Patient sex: M
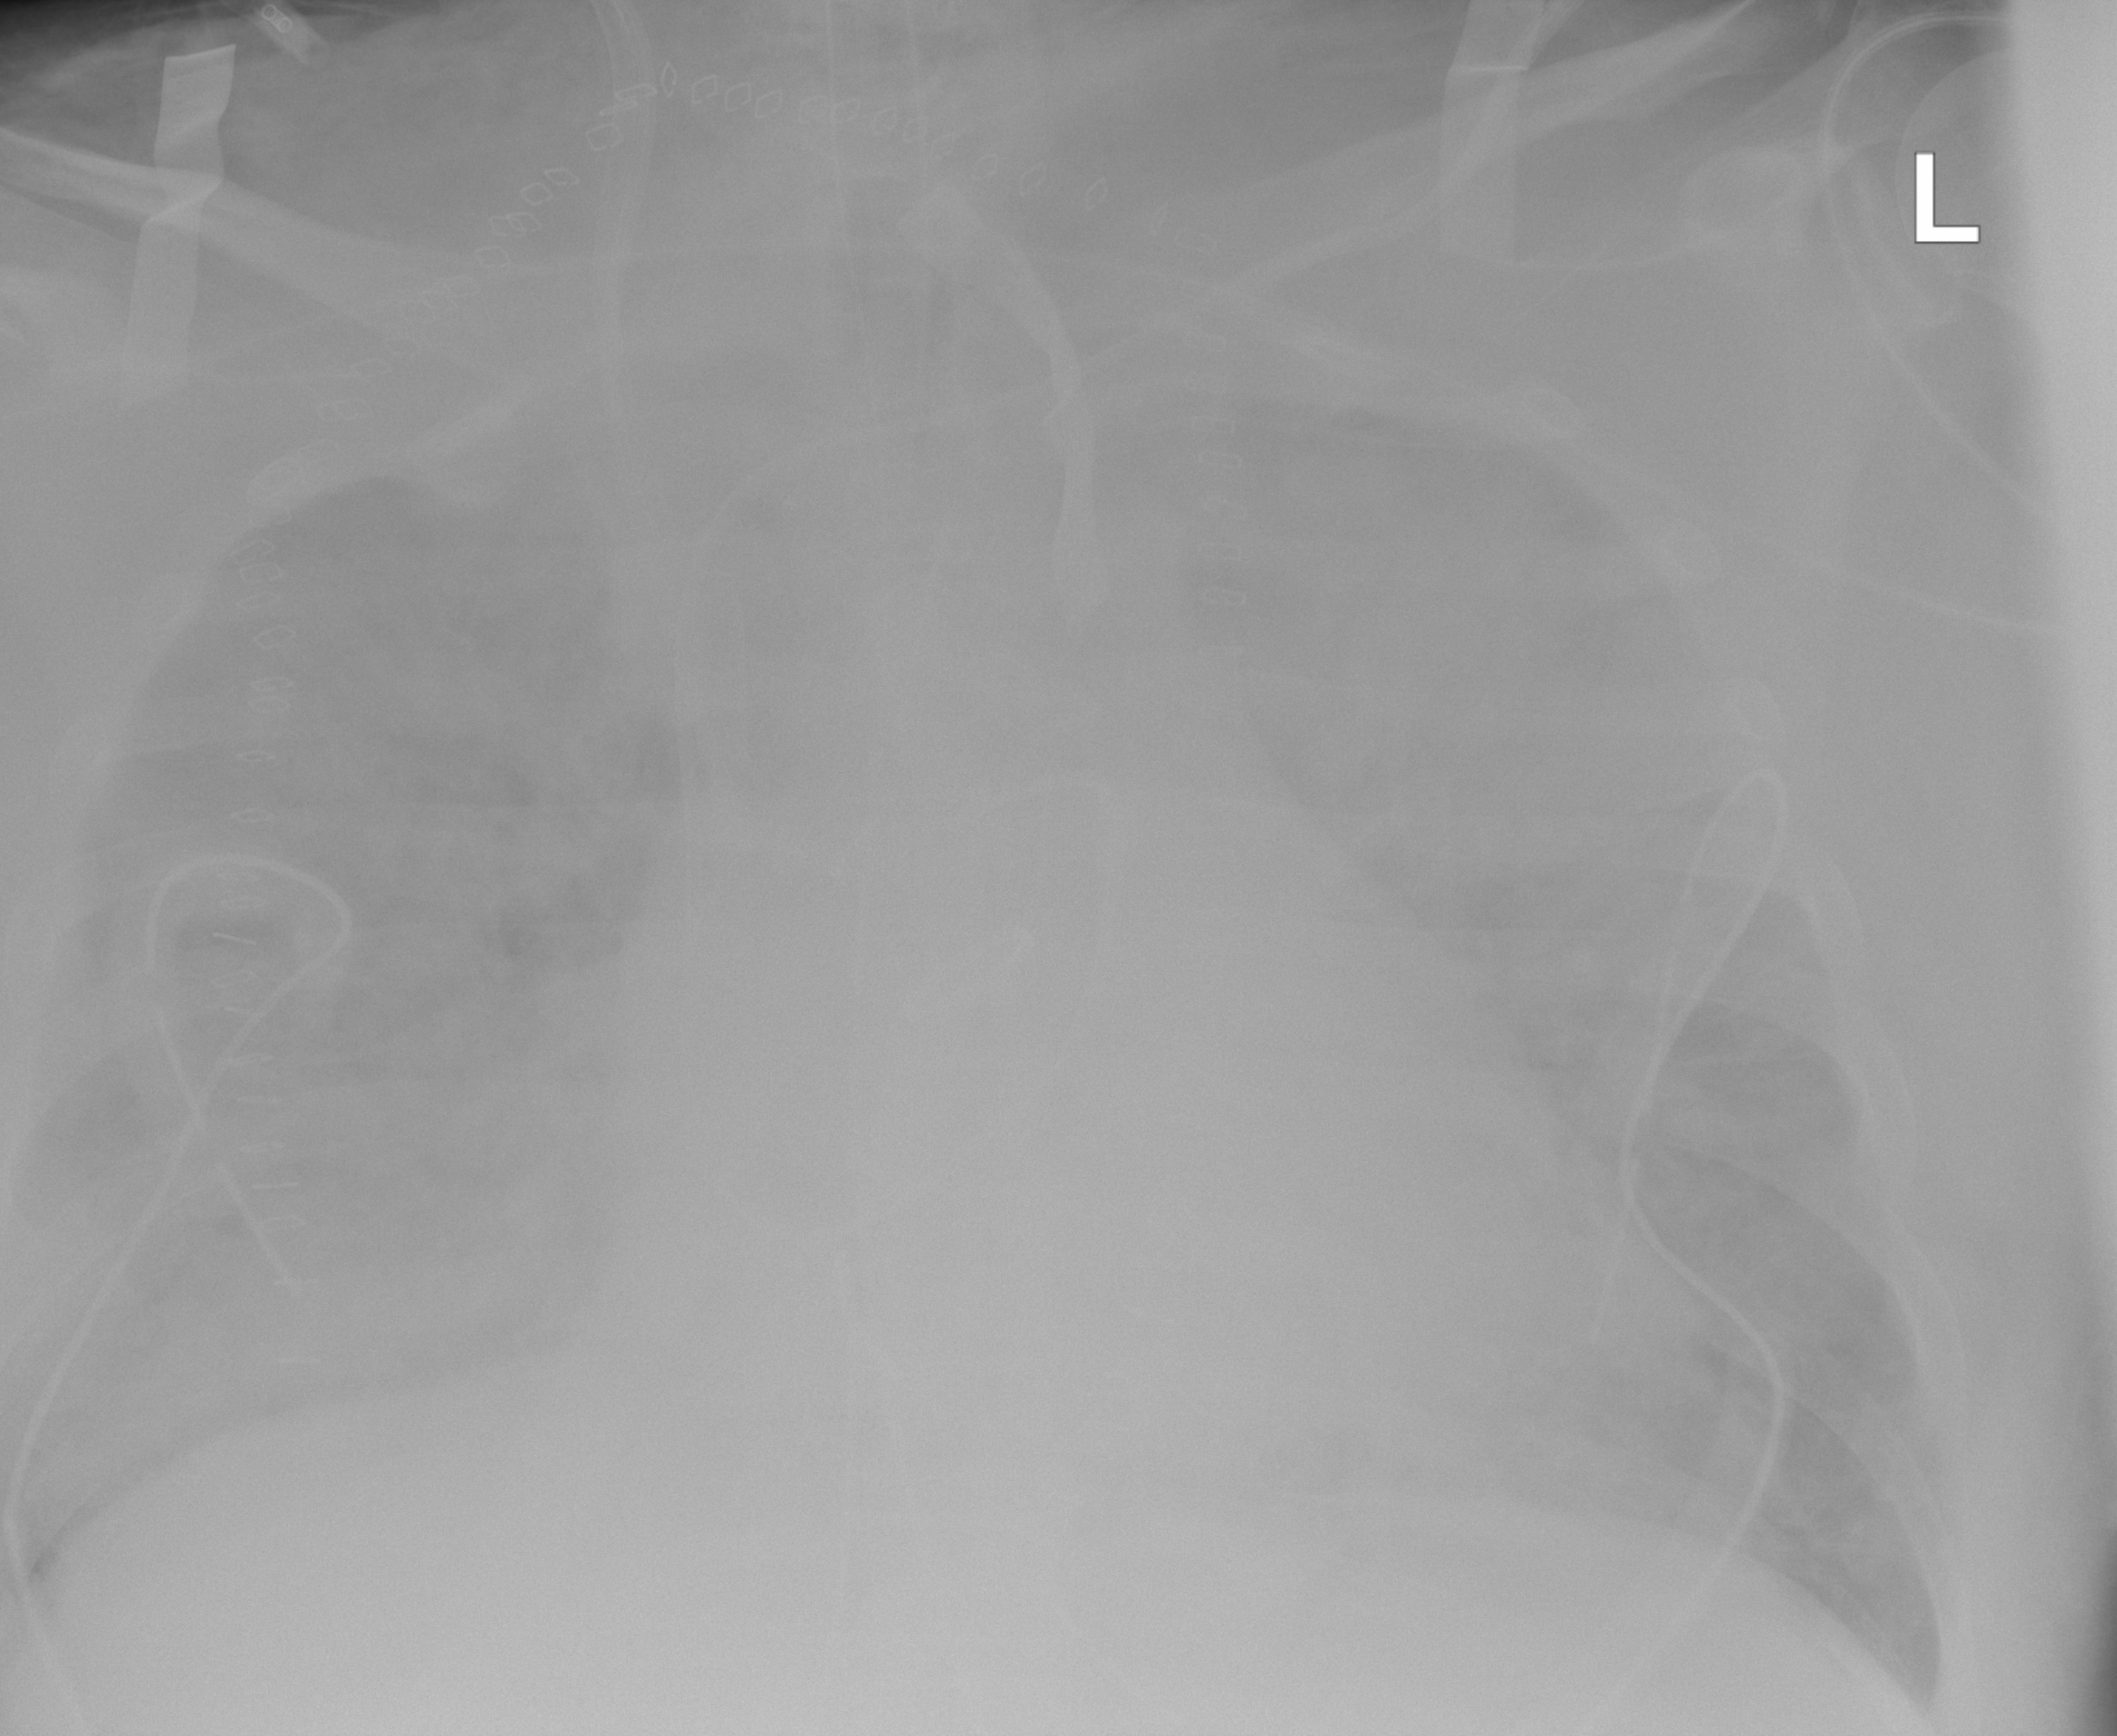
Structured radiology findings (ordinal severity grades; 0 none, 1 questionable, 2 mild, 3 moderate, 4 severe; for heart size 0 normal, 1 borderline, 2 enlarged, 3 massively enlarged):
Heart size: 2
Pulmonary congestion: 0
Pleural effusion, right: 0
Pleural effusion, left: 0
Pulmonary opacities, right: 0
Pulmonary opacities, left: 0
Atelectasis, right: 4
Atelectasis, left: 4